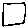
Label: square